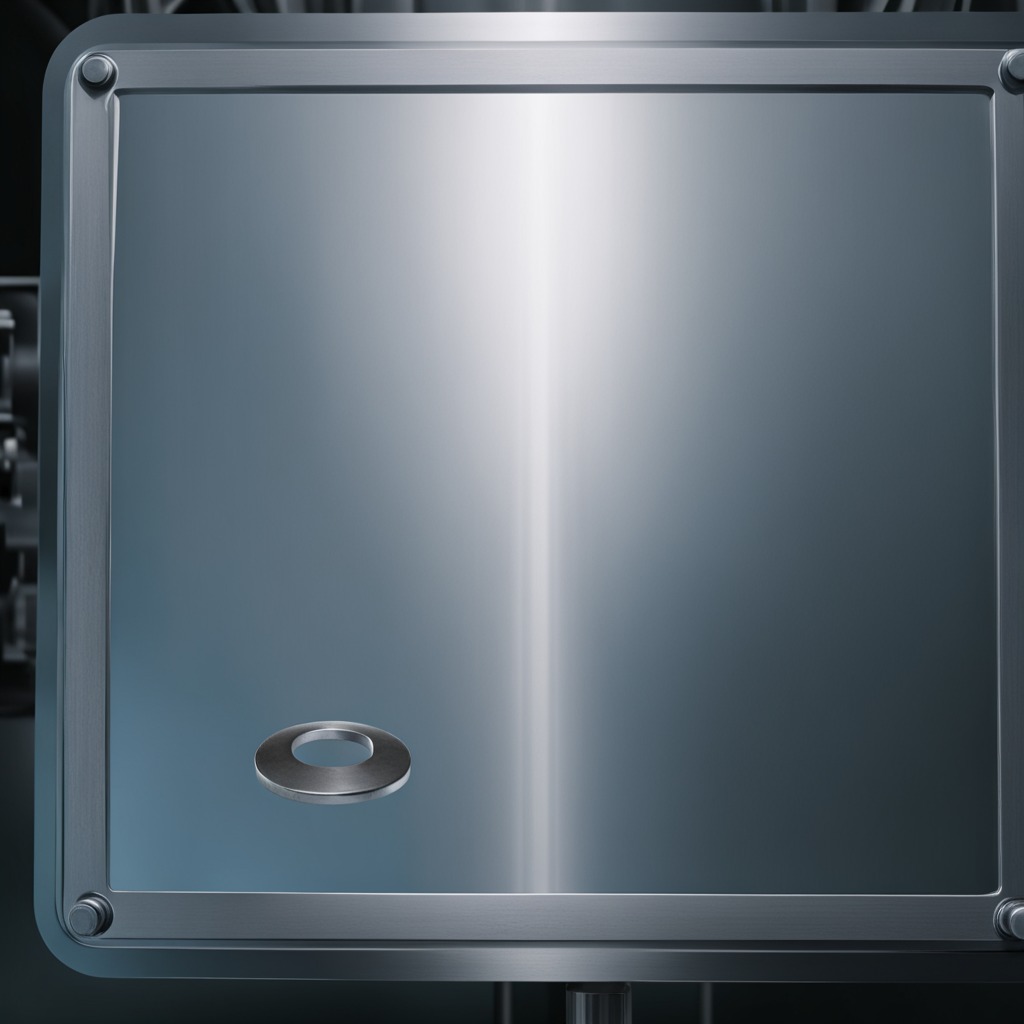
A flat metal washer is lying on the metal table in a machine shop under fluorescent lights.